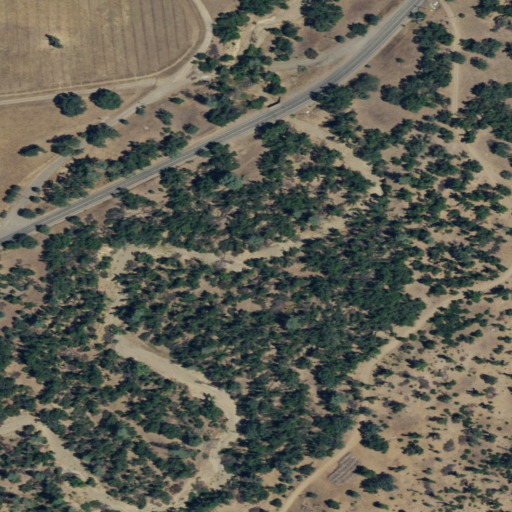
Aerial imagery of valley in California named Mitchell Gulch containing shrub, grassland, woody wetlands, evergreen forest, open development, and low intensity development